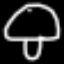
Label: mushroom